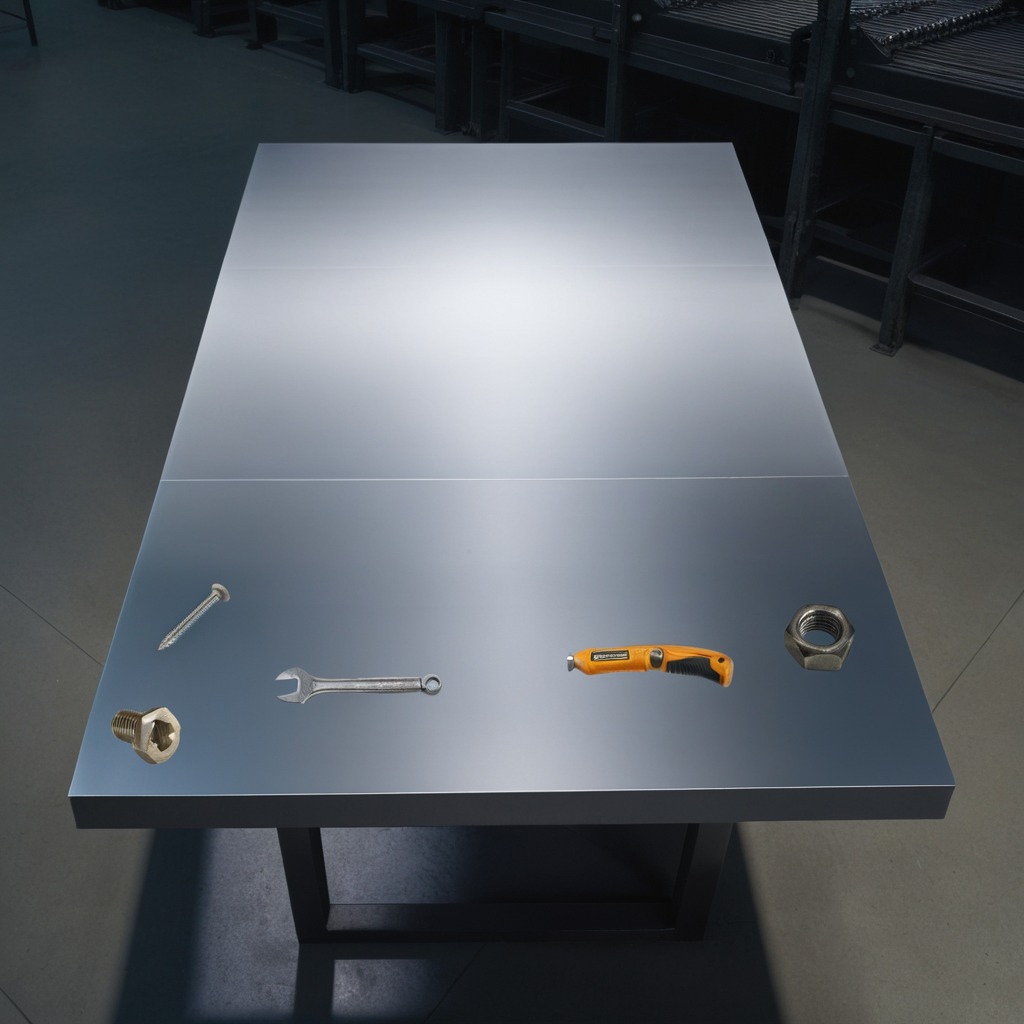
A utility knife, a metal machine screw, an iron nail, a metal nut, and a wrench are lying on the tabletop.